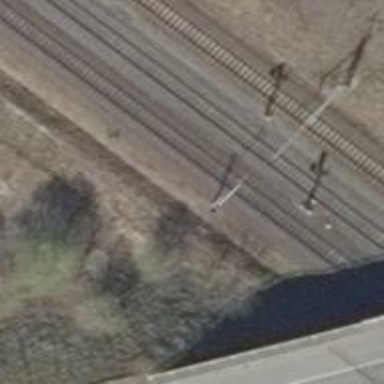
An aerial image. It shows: Milestone along the railway with catenary mast.